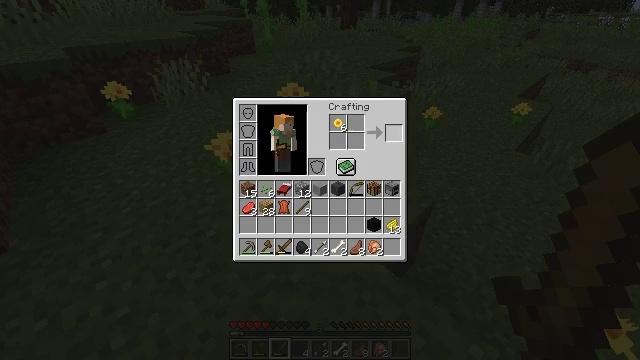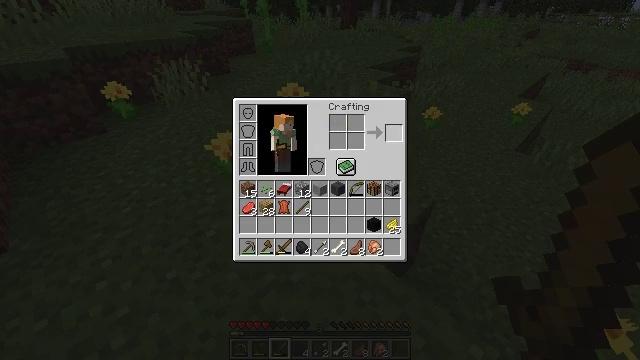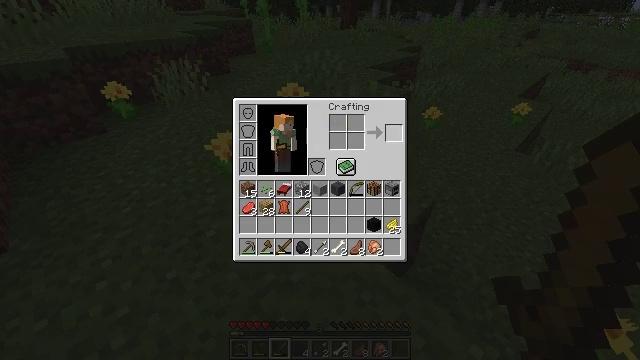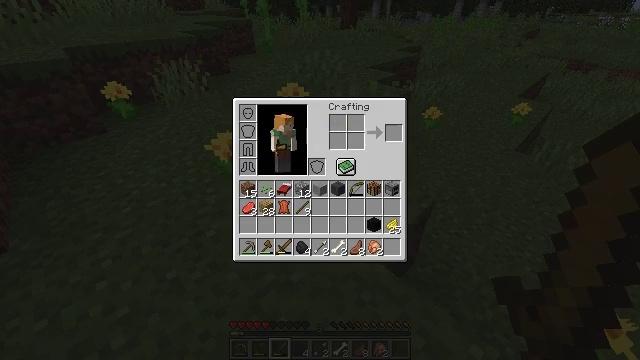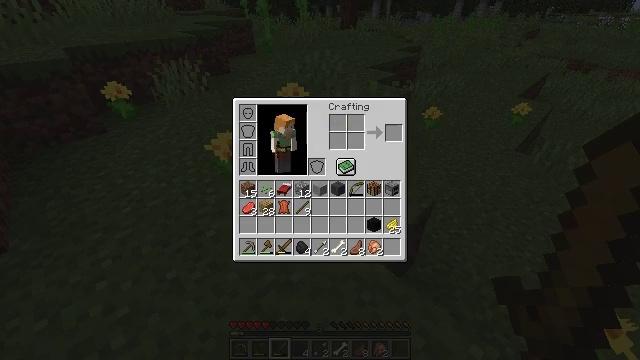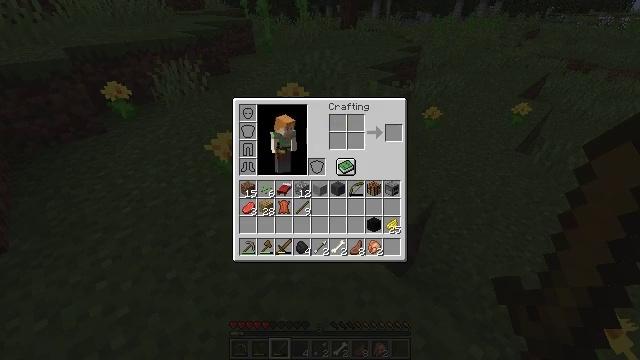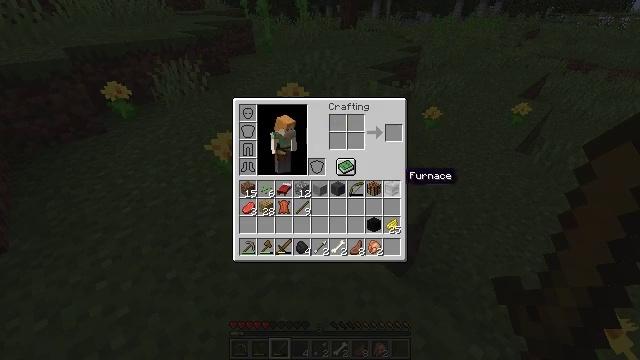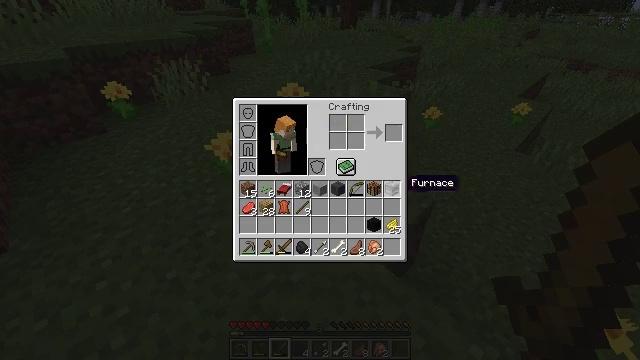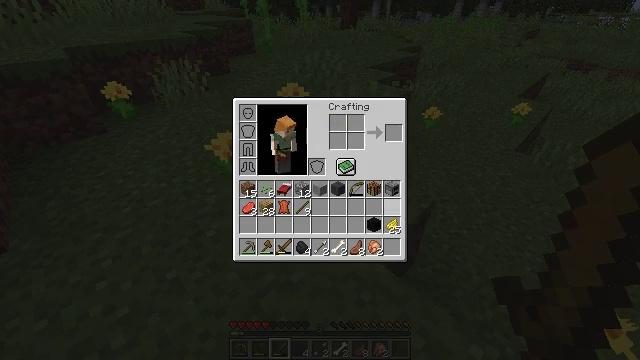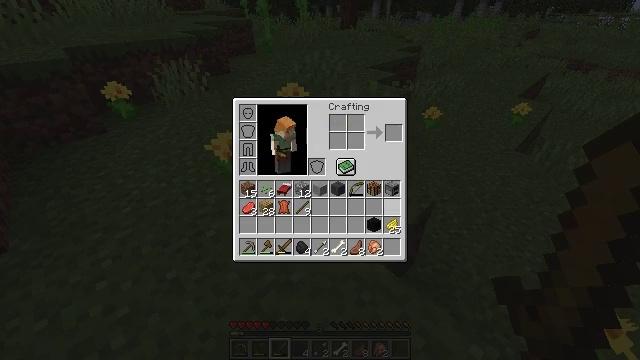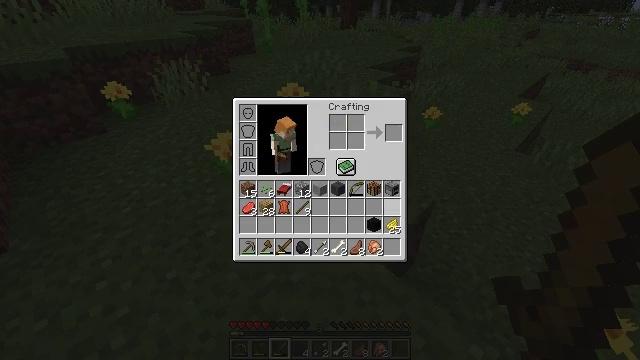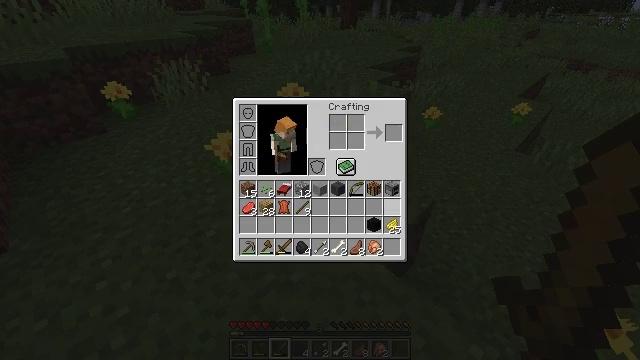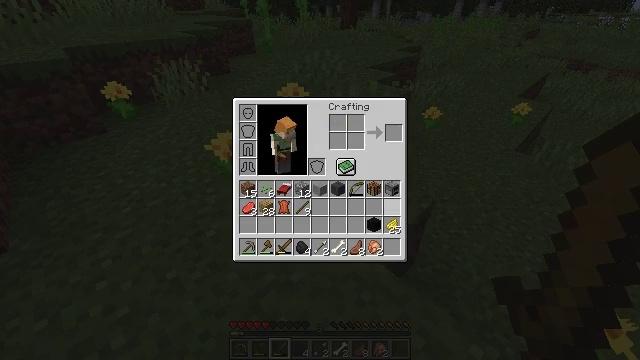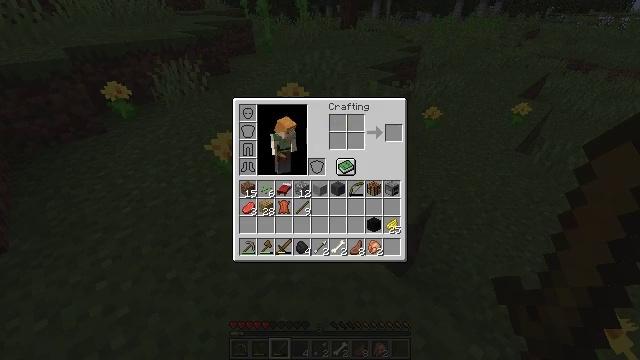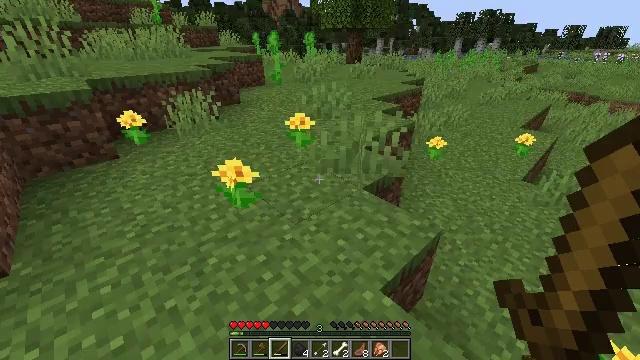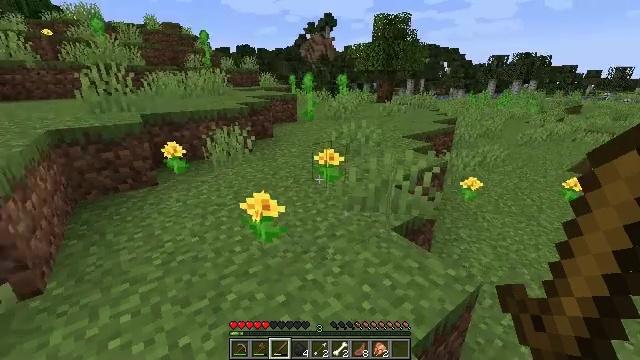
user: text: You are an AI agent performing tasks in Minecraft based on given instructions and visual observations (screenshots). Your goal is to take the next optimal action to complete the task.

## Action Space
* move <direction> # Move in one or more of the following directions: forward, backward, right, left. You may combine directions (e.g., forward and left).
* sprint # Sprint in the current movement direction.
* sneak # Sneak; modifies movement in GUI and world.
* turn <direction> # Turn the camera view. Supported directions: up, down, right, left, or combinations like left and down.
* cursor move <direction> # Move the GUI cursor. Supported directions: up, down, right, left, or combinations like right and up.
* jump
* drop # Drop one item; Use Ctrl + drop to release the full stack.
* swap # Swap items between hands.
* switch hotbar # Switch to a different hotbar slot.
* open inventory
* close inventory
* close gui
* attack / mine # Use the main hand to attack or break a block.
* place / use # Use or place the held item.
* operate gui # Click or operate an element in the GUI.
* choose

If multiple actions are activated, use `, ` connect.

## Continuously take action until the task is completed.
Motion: motion action
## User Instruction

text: Pick up the dandelion.
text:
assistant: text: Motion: open gui
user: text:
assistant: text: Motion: no_op
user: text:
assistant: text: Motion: cursor move down
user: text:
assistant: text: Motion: cursor move down
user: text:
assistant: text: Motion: cursor move down
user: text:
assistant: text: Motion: cursor move down
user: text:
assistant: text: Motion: cursor move down
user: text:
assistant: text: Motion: cursor move down
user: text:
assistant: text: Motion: cursor move down
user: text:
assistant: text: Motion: no_op
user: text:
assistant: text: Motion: no_op
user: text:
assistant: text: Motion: no_op
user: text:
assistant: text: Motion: cursor move up
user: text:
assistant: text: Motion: cursor move left and up
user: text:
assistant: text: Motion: move forward, turn left and up, close gui
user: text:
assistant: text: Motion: move forward
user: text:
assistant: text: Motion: move forward
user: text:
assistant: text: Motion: move forward
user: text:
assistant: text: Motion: no_op
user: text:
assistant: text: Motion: no_op
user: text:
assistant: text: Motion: no_op
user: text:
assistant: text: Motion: no_op
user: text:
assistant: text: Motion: no_op
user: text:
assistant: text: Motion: no_op
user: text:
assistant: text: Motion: move forward
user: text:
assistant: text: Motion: move forward
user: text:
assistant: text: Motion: move forward
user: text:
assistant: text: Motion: move forward
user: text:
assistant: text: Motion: move forward
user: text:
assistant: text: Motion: move forward